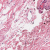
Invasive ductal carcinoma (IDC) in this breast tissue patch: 0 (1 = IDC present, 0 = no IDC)